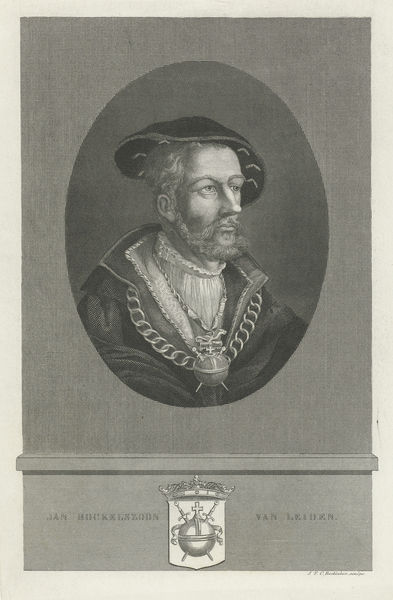
Titel: Portret van Jan van Leiden
Künstler: Jan Frederik Christiaan Reckleben
Standort: Amsterdam
Institution: Rijksmuseum
Schlagwörter: crown, fancy, hat, king, men, white, black, collar, gray, grey, nose, old, portrait, picture, print, man, ear, netherlands, eyes, noble, spanish, drawing, black and white, oval, coat, beard, necklace, person, royal, cheeks, painter, engraving, coat of arms, crest, circle, dutch, holland, shirt, insignia, ball, text, words, self portrait, heart, asymmetrical, chain, bearded, orb, asymetrical, name, far, neckless, jan, van, white man, moutch, self protrait, shakespearian, leiden, ducth, swirds